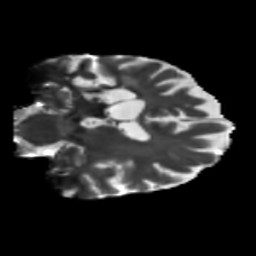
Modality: T2w
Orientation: coronal
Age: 68
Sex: female
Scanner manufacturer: siemens
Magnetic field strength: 3 T
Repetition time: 5.47 s
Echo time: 0.0854 s